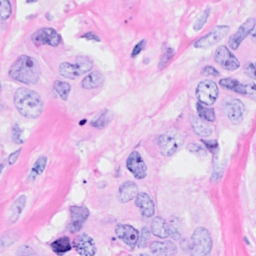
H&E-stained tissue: Breast